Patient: sex M, age 57
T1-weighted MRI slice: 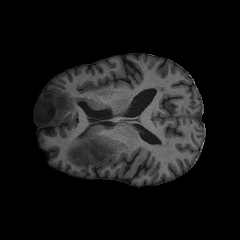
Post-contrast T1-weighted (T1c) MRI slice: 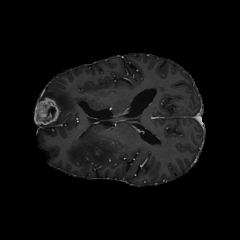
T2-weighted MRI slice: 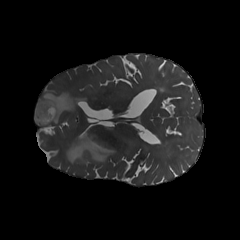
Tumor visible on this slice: yes
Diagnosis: Glioblastoma, IDH-wildtype
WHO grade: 4